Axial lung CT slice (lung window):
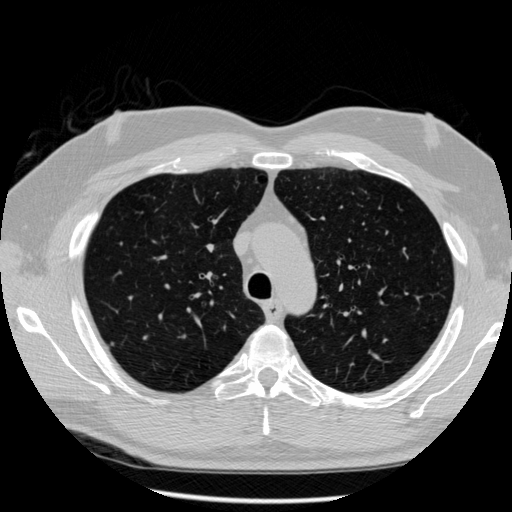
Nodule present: yes
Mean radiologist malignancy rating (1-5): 3